Question: This is the code that we used to COUNT the number of students who voted.
'''
SELECT candidate,position, COUNT(studentNumber) AS 'Candidate Votes'
FROM dbvotingsystem.votes WHERE organization = 'iSITE' GROUP BY candidate
ORDER BY position;
'''
The image is the sample of the data in the table.
om/CwvSt.png
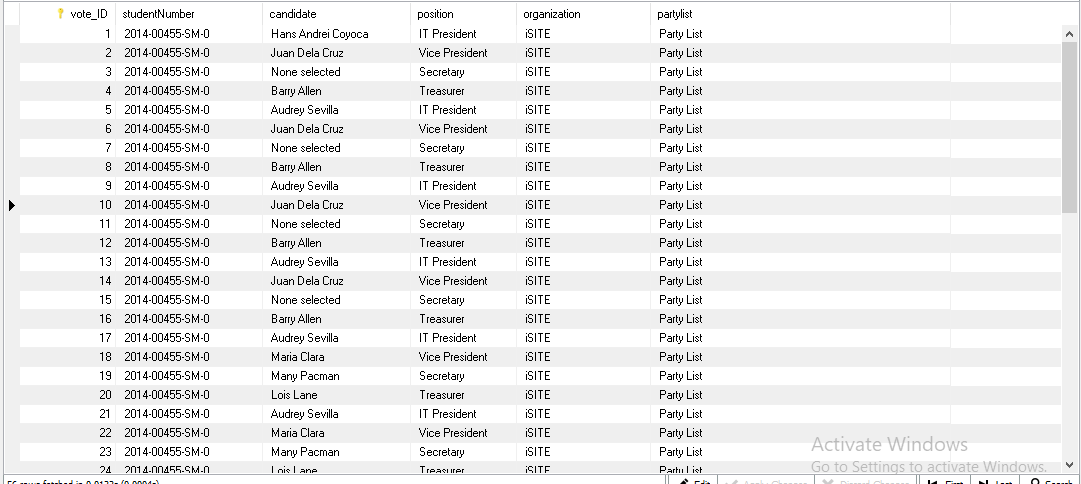
Answer: If the 'winner' is the max 'Candidate Votes' in each group, then 'Secretary''s winner should be 'Many', check the following sql:
'''
SELECT
position,
substring_index(group_concat(candidate order by 'Candidate Votes' desc), ',', 1) winner,
max('Candidate Votes') as 'Candidate Votes'
FROM (
SELECT candidate, position, COUNT(studentNumber) AS 'Candidate Votes'
FROM dbvotingsystem.votes
WHERE organization = 'iSITE'
GROUP BY candidate
) votes
GROUP BY position
'''
Result:
'''
| position | winner | Candidate Votes |
|-------------|--------|-----------------|
| President | Audrey | 7 |
| Secretary | Many | 8 |
| Treasurer | Barry | 10 |
| V.President | Juan | 9 |
'''
<URL> in SQLFiddle.